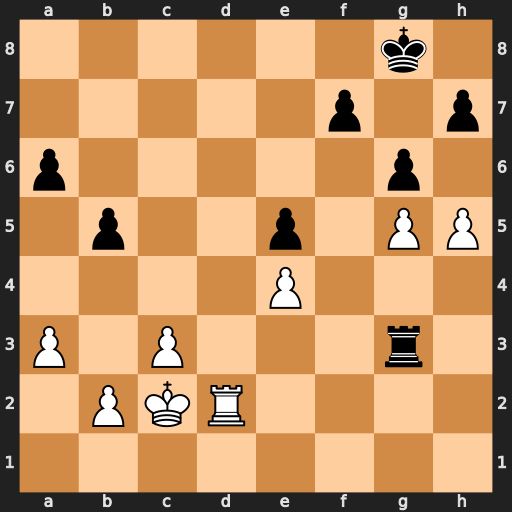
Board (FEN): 6k1/5p1p/p5p1/1p2p1PP/4P3/P1P3r1/1PKR4/8
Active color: w
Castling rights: -
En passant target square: -
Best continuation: Rd8+ Kg7 h6#